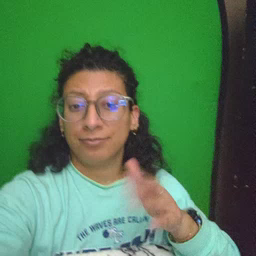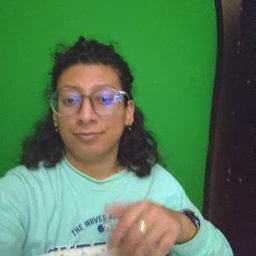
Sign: feet